Question: I have a situation where a multiple select is somehow getting it's width via javascript dynamically but I can't seem to find where. I have nothing in my CSS that specifies a width of 411 px.
<URL>
The width of the sidebar is the same always so I tried the following CSS and it is ignored? Am I missing some syntax? I've tried both of these and they do not work:
'''
#widget-wrap .chosen-container-multi {width:200px !important;}
'''
and
'''
.widget-wrap .chosen-container-multi {width:200px !important;}
'''

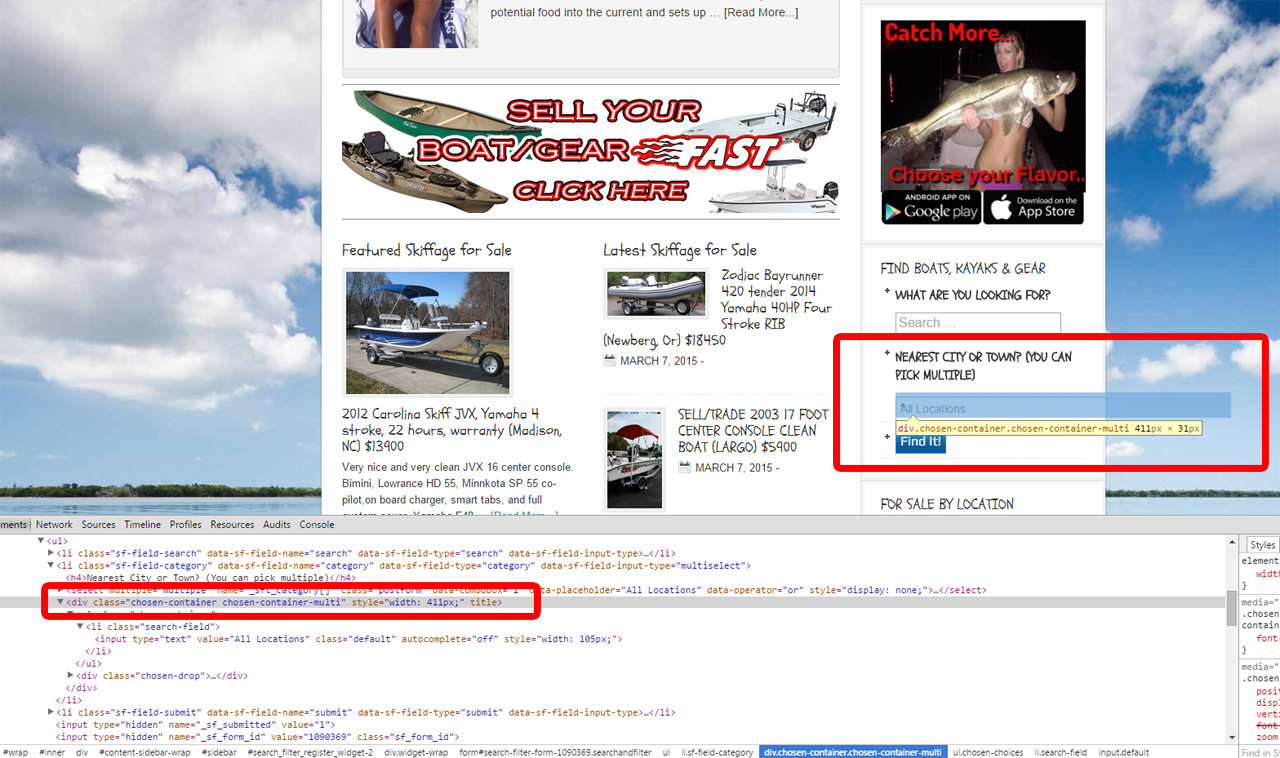
Answer: There seems to be some inline styles declared in the widget template itself, rather than generated with JS.
Ideally you should remove the inline style from the template; otherwise this CSS will work just fine:
'''
.chosen-container {
width:123px !important;
}
'''
I can't see why your existing CSS wouldn't work other than it simply not being uploaded.